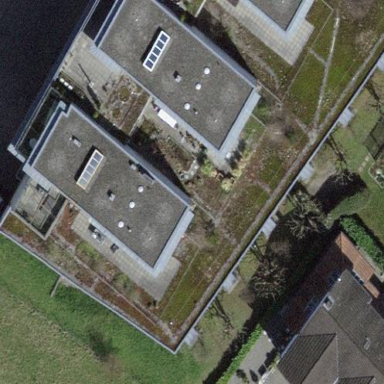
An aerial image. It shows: Residential building.